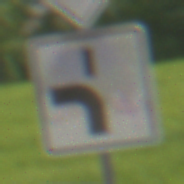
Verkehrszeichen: VerlaufVorfahrtsstrasse5
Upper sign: Vorfahrtsstrasse
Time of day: Midday
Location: Outdoor (RoadRail)
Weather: PartlyCloudy
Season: NotSpecified
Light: Natural